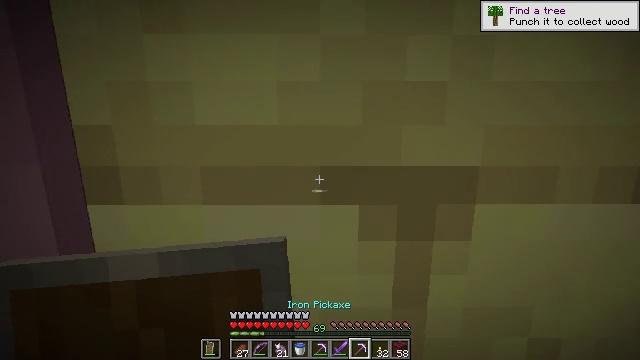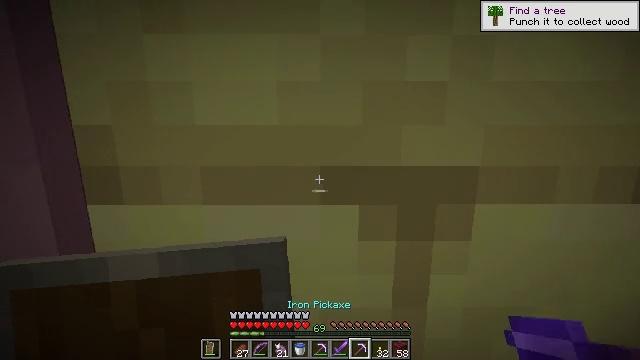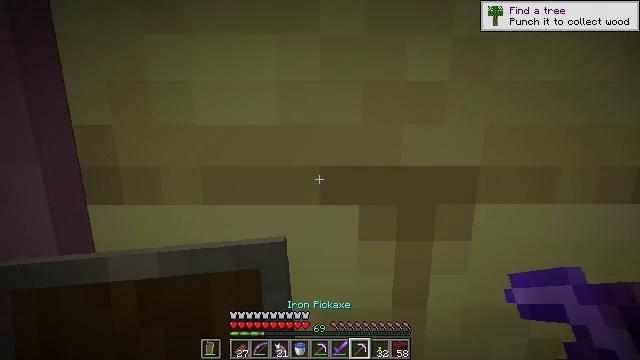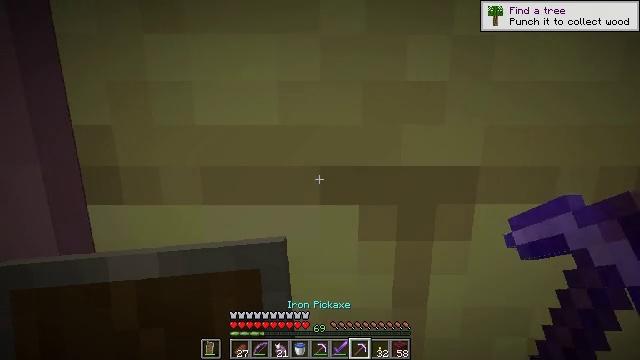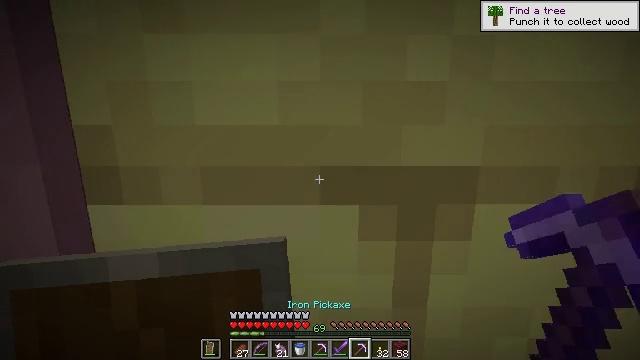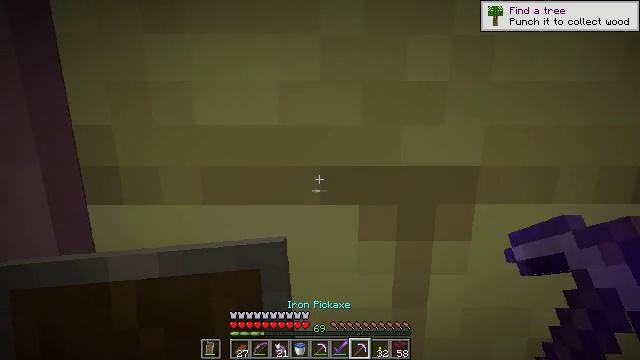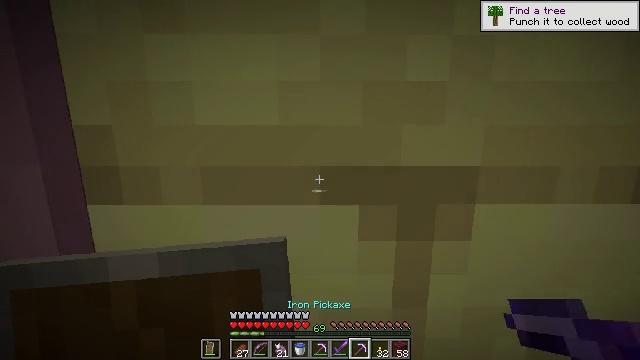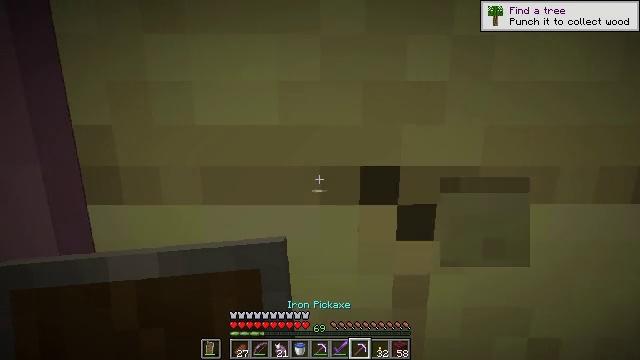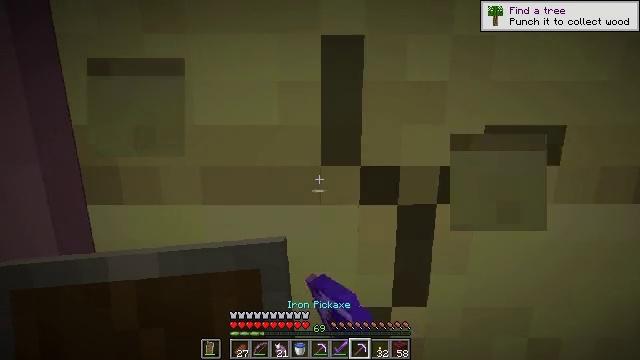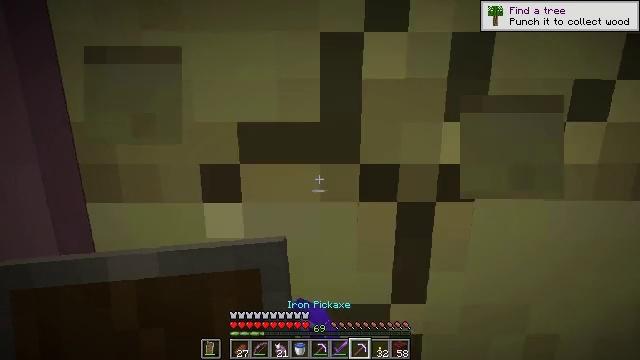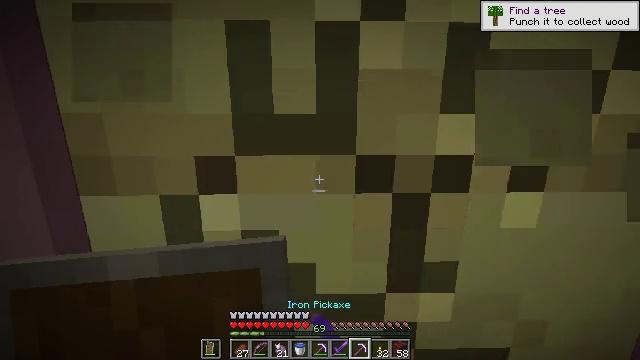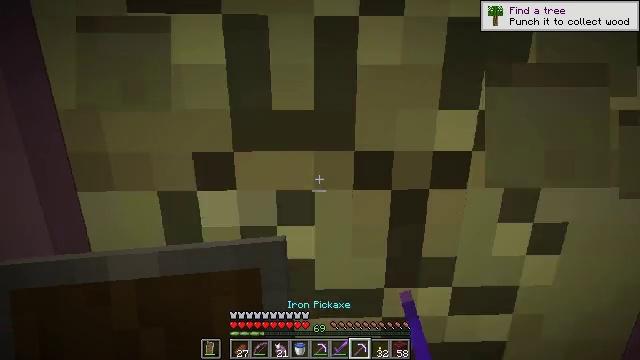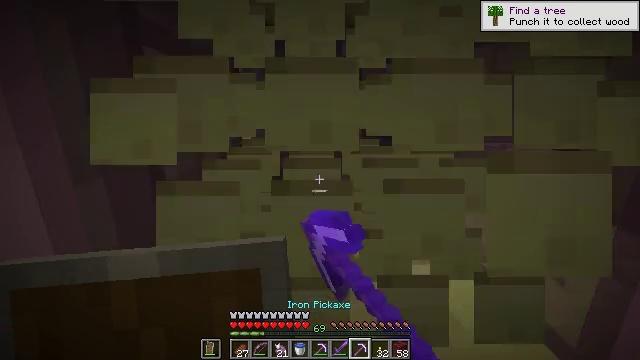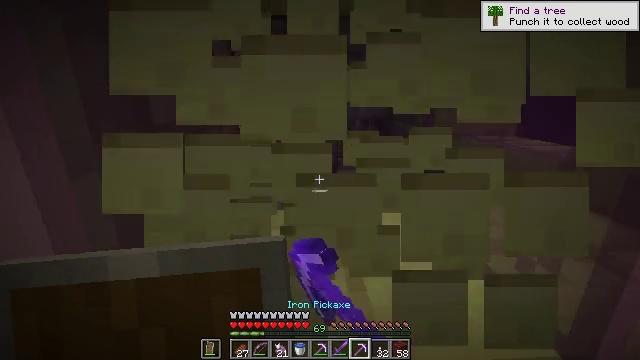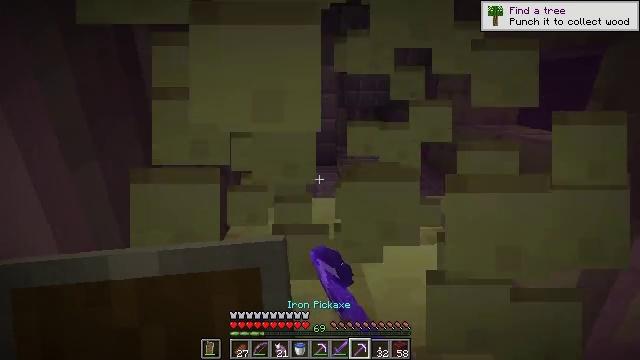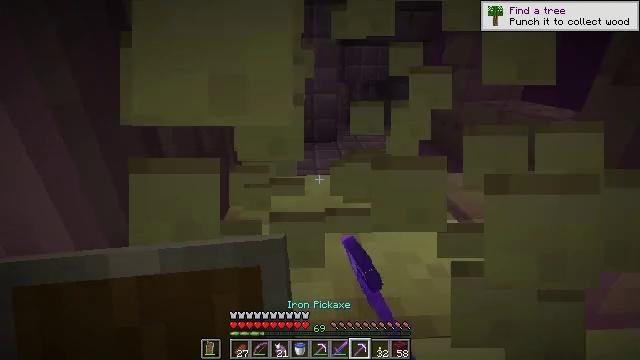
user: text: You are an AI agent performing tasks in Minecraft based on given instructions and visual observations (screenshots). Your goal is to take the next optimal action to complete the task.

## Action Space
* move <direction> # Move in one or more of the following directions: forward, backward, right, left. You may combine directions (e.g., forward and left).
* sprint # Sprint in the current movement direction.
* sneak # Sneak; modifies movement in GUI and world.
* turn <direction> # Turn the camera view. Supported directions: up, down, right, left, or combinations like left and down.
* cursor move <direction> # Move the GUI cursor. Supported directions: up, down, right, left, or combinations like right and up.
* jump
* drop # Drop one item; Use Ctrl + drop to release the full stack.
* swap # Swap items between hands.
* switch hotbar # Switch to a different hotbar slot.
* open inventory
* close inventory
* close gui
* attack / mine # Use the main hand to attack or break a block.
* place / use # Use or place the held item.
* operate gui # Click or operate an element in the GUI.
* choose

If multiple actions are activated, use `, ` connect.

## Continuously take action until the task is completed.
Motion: motion action
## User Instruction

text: Attack the end stone bricks to collect them.
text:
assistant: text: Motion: no_op
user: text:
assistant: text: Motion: no_op
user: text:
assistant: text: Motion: no_op
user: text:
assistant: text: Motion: no_op
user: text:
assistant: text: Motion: no_op
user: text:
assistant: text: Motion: no_op
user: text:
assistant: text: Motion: attack / mine
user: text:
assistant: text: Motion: attack / mine
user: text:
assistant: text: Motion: attack / mine
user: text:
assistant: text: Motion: turn down, attack / mine
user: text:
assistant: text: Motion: attack / mine
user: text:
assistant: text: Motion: turn down, attack / mine
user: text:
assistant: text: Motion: turn down, attack / mine
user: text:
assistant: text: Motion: turn down, attack / mine
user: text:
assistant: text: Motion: turn down, attack / mine
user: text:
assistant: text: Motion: turn down, attack / mine
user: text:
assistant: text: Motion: turn down, attack / mine
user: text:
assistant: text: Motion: turn down, attack / mine
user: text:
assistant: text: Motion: attack / mine
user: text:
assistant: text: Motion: attack / mine
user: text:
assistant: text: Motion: attack / mine
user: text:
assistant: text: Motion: attack / mine
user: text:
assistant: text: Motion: attack / mine
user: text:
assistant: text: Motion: attack / mine
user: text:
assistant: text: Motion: attack / mine
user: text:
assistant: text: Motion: attack / mine
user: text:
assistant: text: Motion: attack / mine
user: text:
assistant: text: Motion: attack / mine
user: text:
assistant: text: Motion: attack / mine
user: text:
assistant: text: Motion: attack / mine